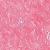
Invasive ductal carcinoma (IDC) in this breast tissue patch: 0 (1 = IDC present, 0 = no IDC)